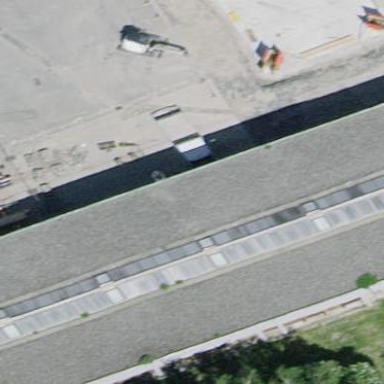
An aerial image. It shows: Industrial building.